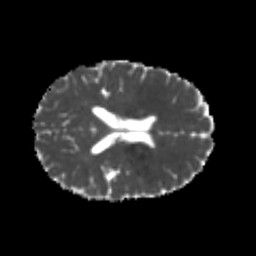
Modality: MD
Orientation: axial
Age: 23
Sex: female
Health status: healthy
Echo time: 0.074 s